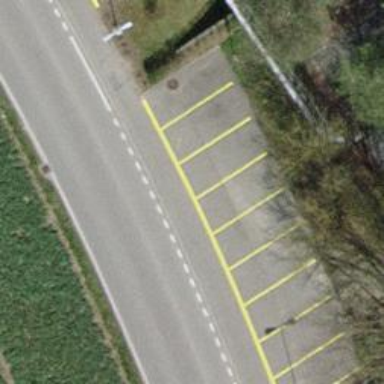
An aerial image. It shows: Street-side parking area with asphalt surface.